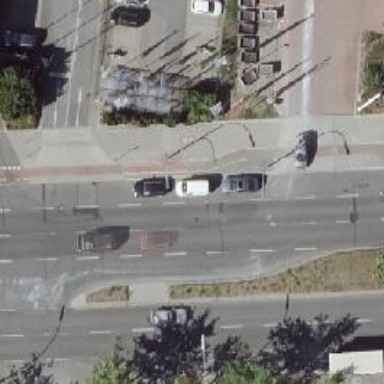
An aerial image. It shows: Uncontrolled footway crossing with pedestrian island.